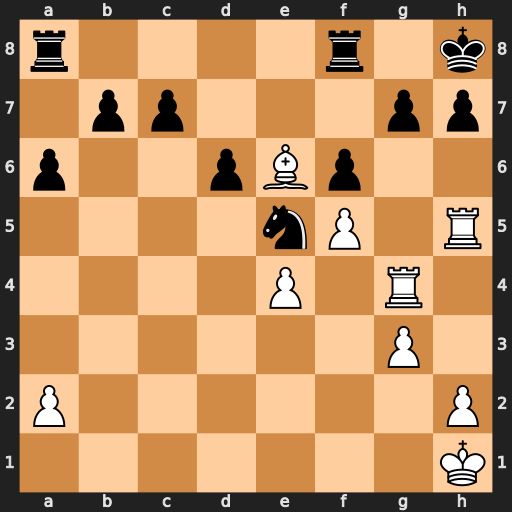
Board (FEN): r4r1k/1pp3pp/p2pBp2/4nP1R/4P1R1/6P1/P6P/7K
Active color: w
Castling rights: -
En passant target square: -
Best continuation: Rxh7+ Kxh7 Rh4#